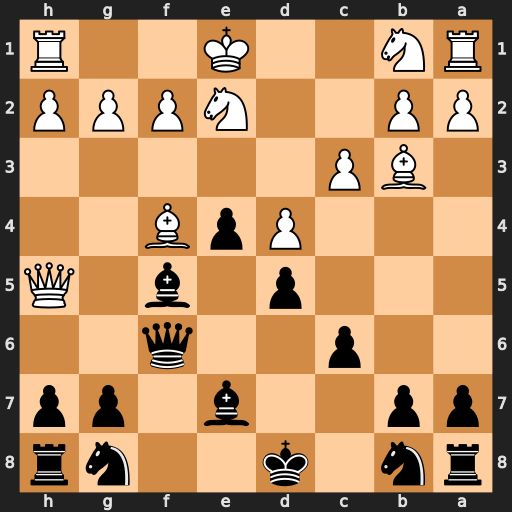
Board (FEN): rn1k2nr/pp2b1pp/2p2q2/3p1b1Q/3PpB2/1BP5/PP2NPPP/RN2K2R
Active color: b
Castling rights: KQ
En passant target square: -
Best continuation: g6 Qg5 Qxg5 Bxg5 Bxg5